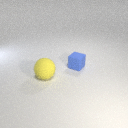
small blue rubber cube to the right of large yellow rubber sphere